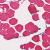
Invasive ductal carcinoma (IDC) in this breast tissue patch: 0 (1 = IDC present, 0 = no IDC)